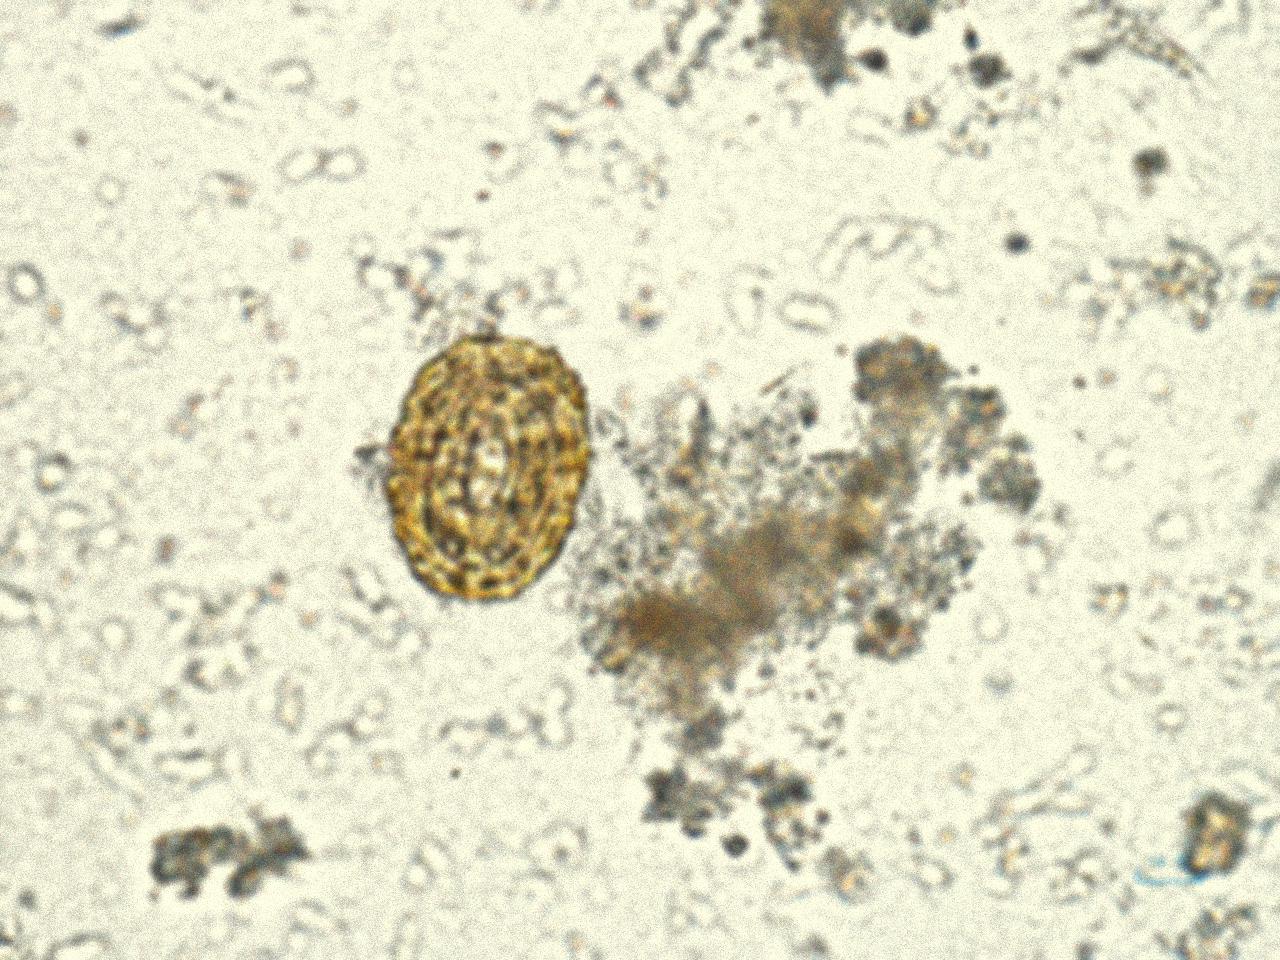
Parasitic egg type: Ascaris lumbricoides